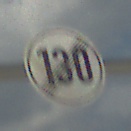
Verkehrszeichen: EndeGeschwindigkeit130
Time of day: MorningAfternoon
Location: Outdoor (Beach)
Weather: PartlyCloudy
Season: NotSpecified
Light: Natural